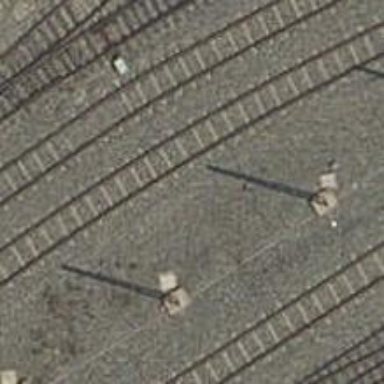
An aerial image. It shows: Yard with electrified contact lines.